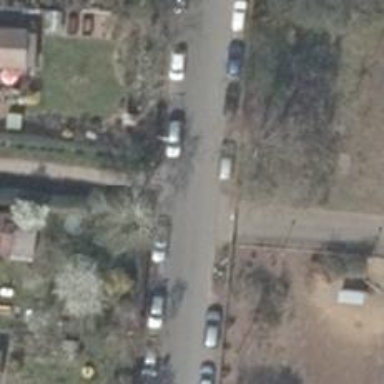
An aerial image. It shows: Residential road with asphalt surface.